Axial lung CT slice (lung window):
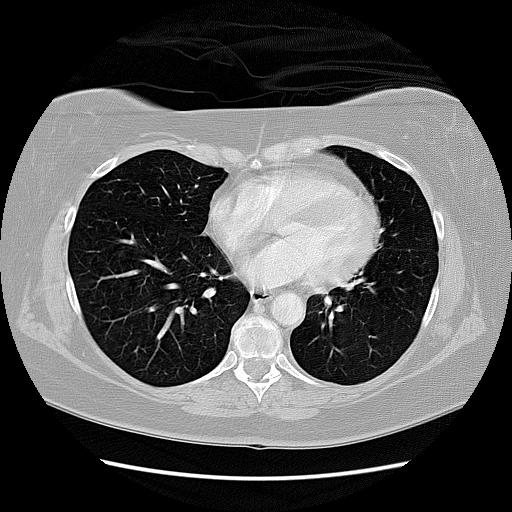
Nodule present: no